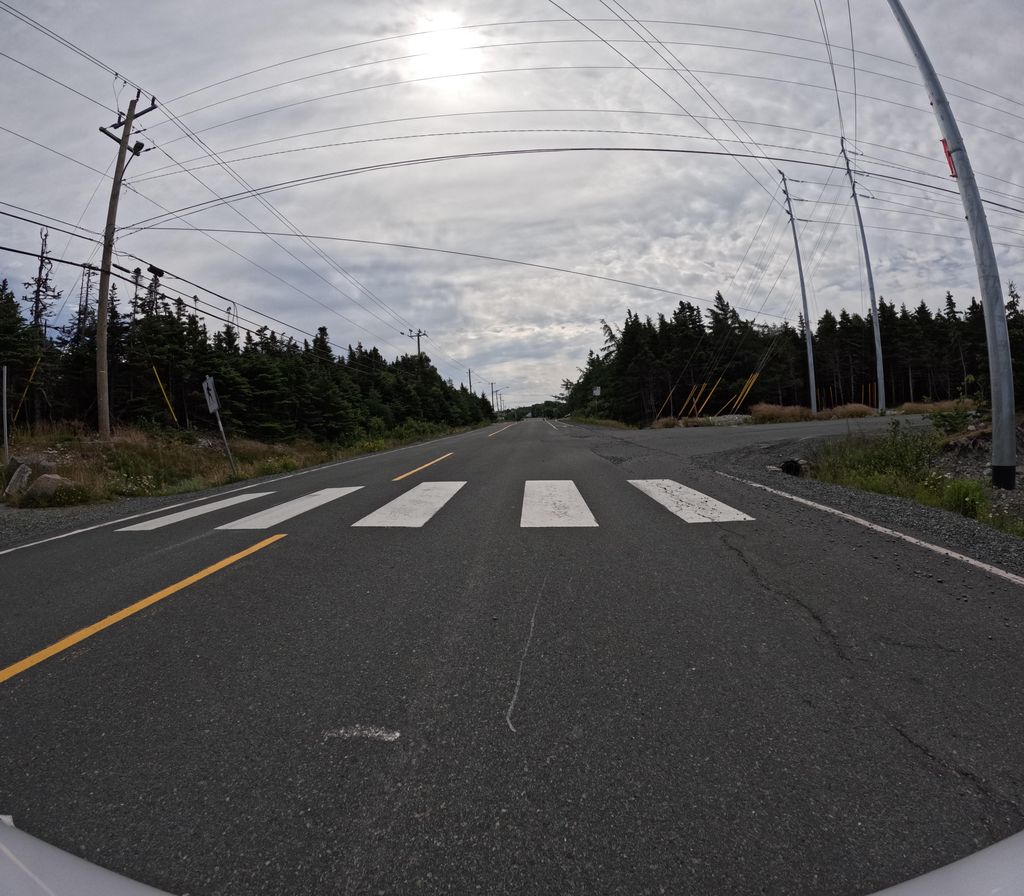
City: st_johns